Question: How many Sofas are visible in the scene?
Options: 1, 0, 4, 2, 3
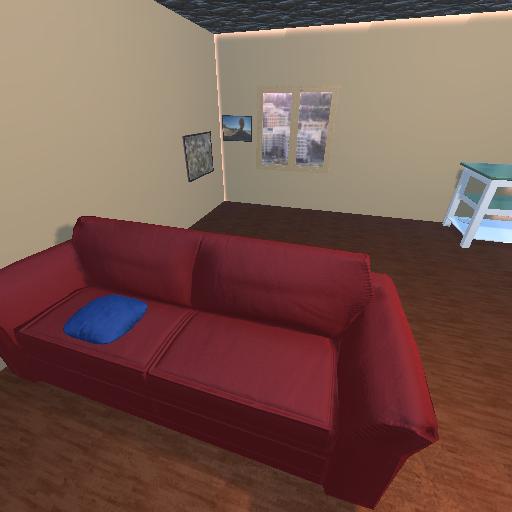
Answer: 1